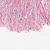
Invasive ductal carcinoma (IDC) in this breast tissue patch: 0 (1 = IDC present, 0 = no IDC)